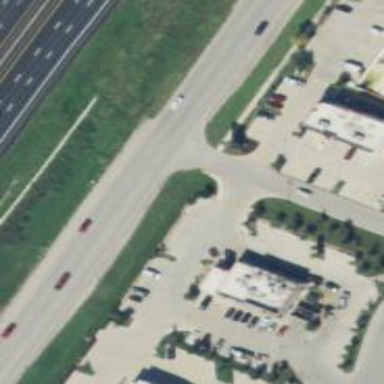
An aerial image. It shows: Secondary road with frontage road.